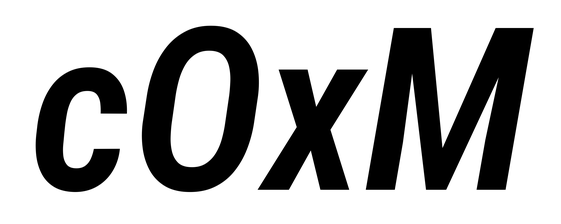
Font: Roboto-Italic_Condensed_SemiBold_Italic